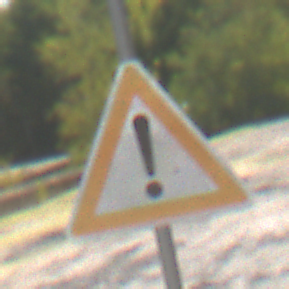
Verkehrszeichen: Gefahrenstelle
Umgebung: Outdoor, Nature
Tageszeit: Midday
Wetter: Clear
Licht: Natural
Jahreszeit: Summer
Kontrast: HighContrast